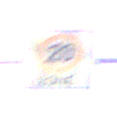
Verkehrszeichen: BeginnZone20
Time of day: MorningAfternoon
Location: Outdoor (Nature)
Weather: Clear
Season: Winter
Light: Natural